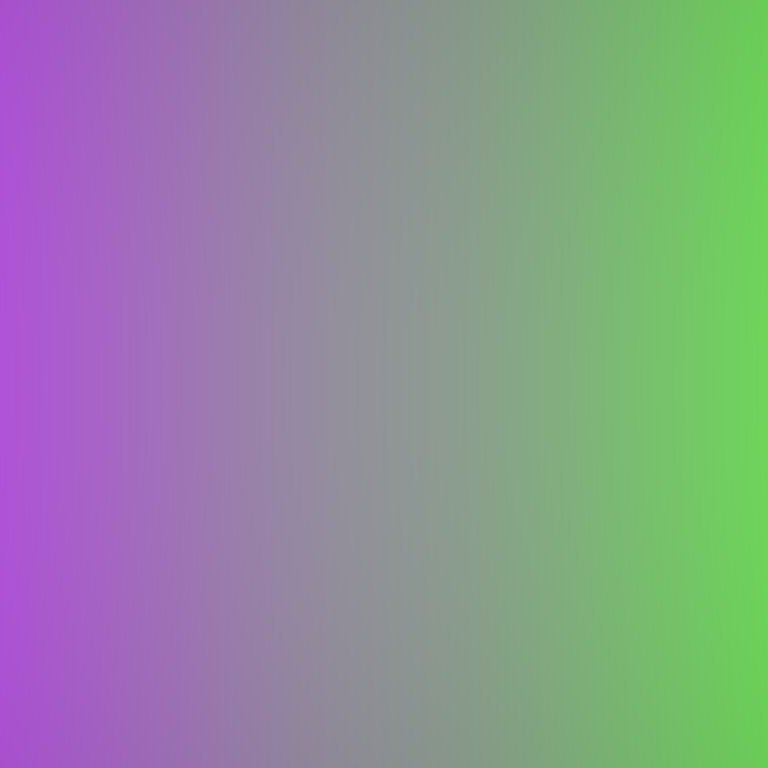
Abstract light effect, smooth gradient from violet to green, calm atmosphere, soft blend, no room, no furniture, no objects.